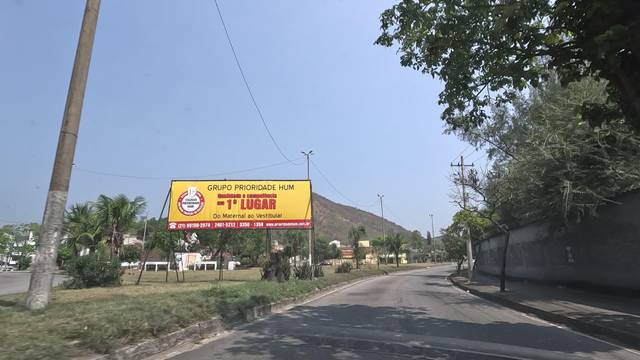
Region: Brazil
Coordinates: -22.885, -43.376